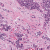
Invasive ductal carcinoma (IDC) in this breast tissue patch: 1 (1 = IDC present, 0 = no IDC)